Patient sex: M
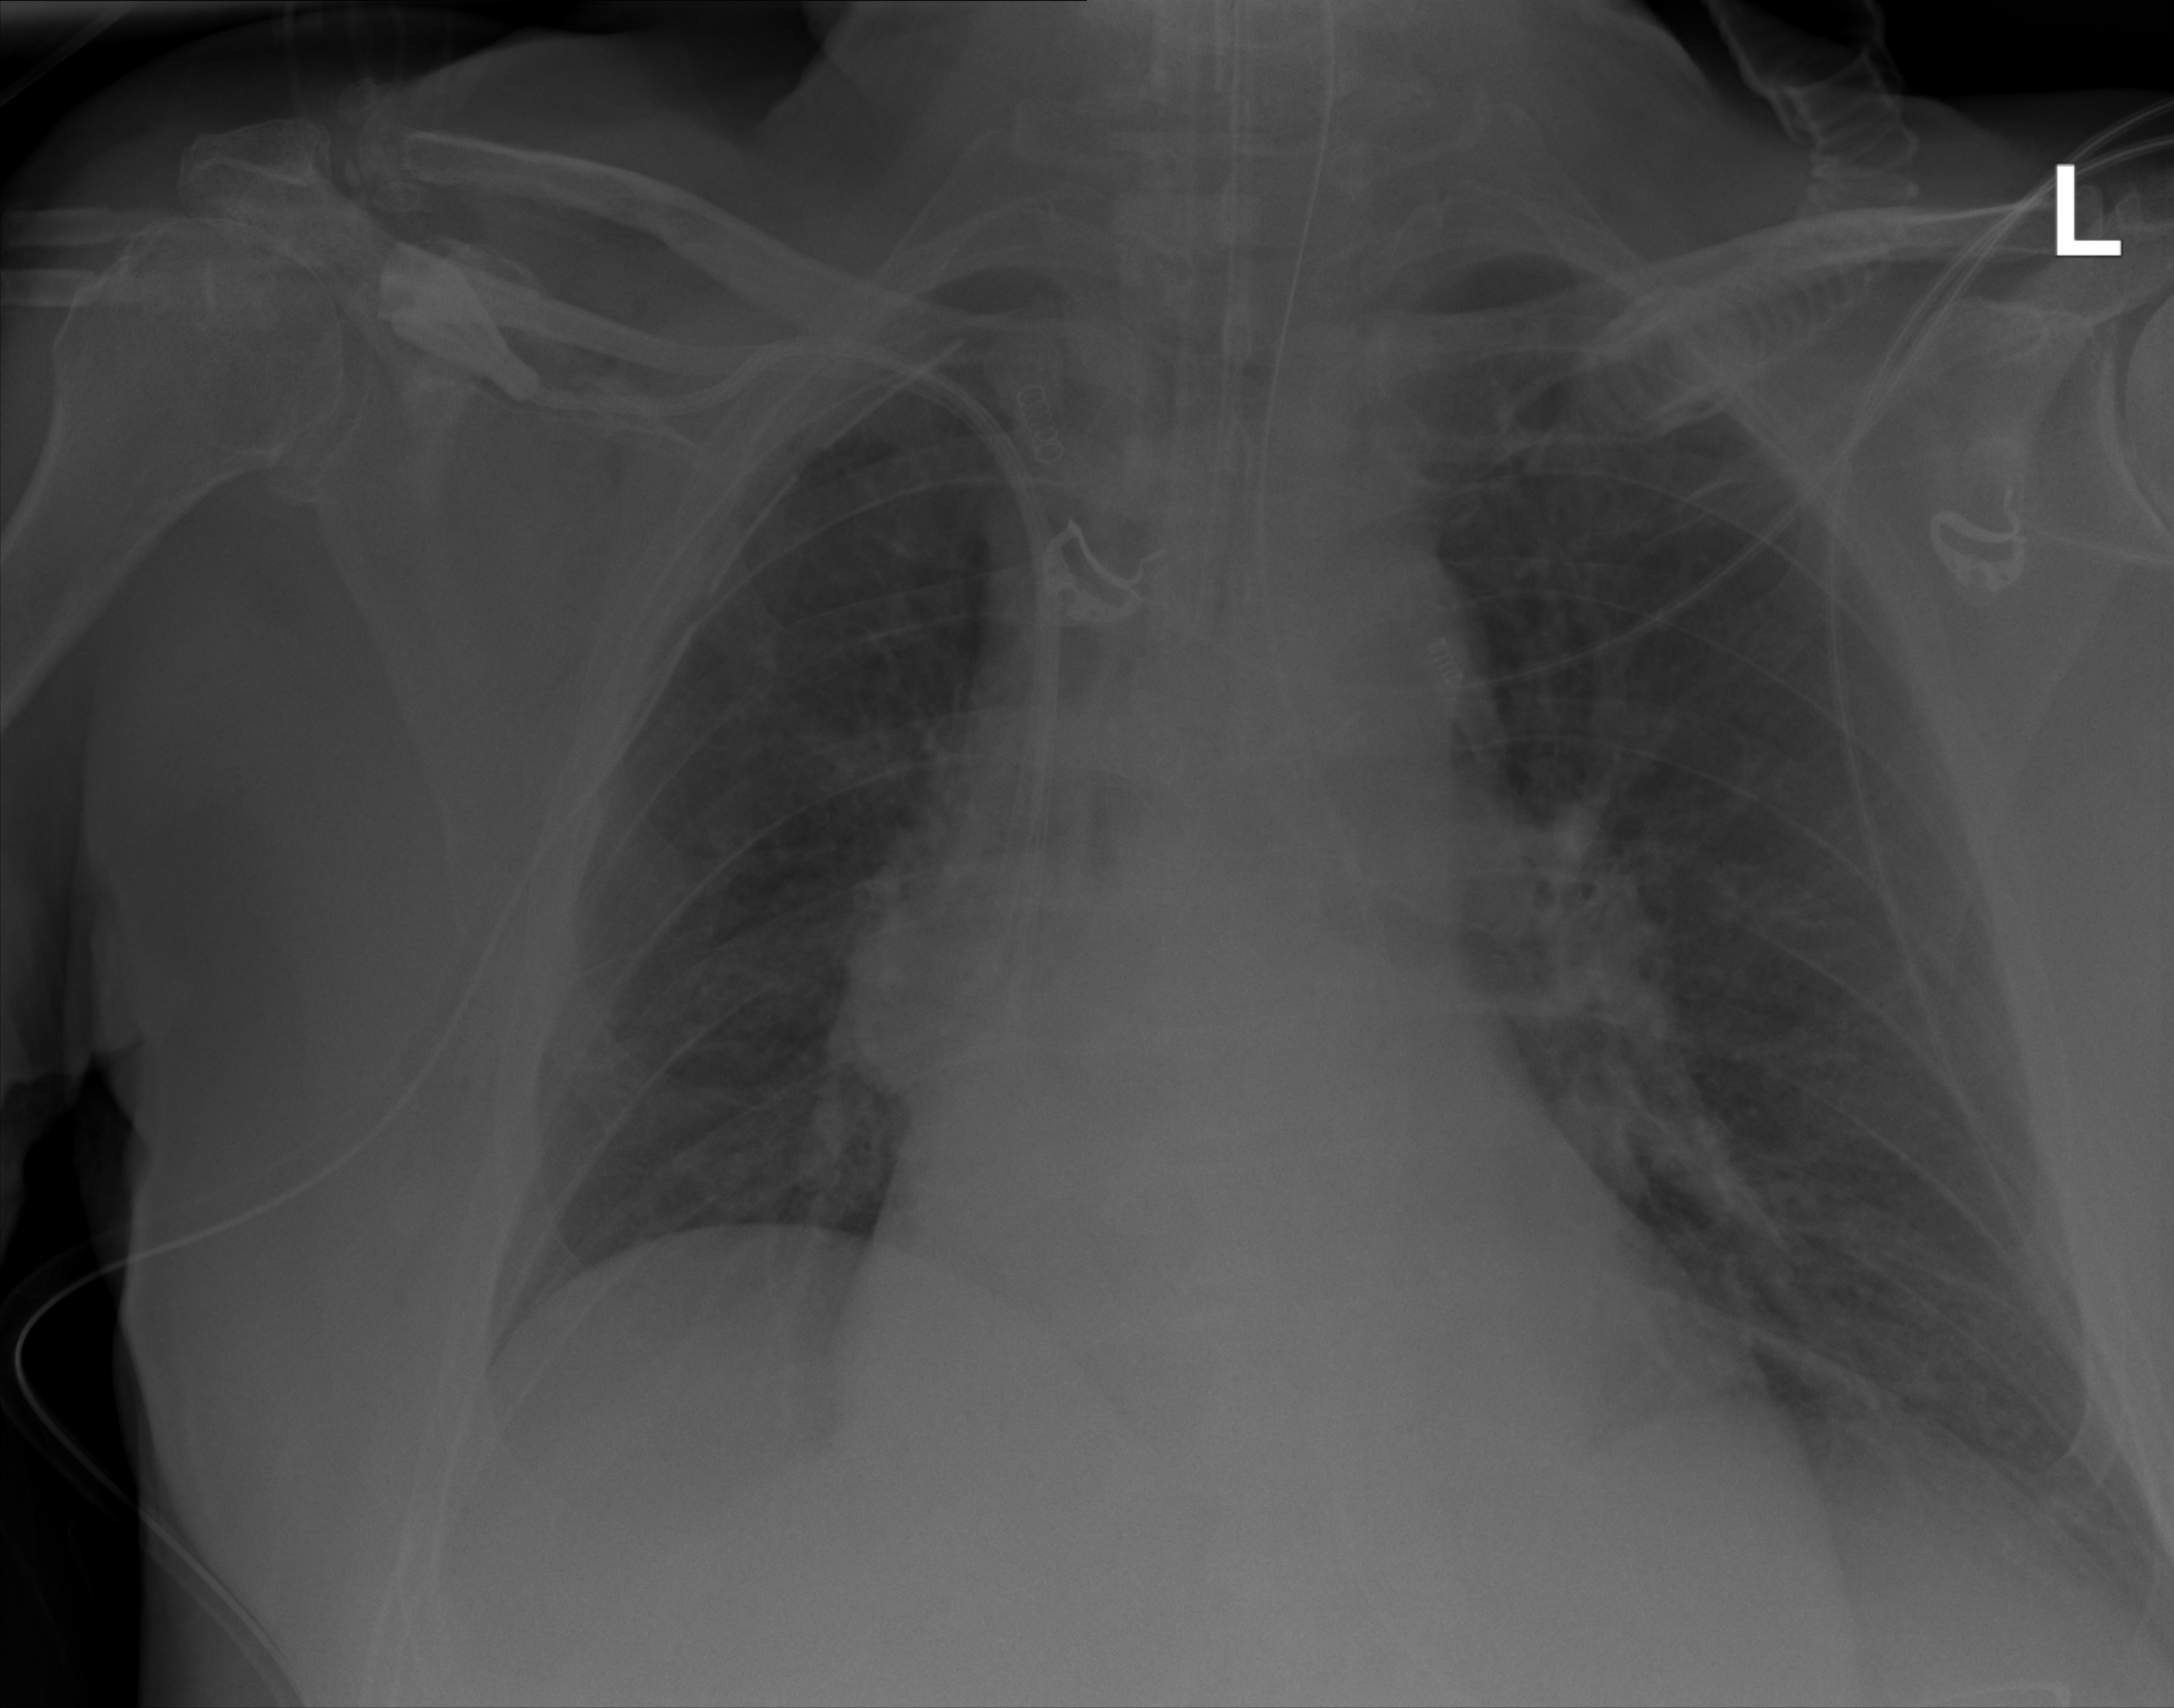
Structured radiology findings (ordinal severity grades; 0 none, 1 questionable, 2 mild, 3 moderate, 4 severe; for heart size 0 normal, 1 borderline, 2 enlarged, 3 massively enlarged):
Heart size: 2
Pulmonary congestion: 0
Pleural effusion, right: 0
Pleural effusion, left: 0
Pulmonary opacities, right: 0
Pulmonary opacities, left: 0
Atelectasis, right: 0
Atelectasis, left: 0